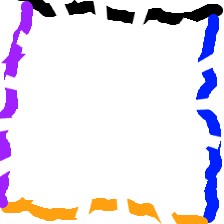
Shape: square